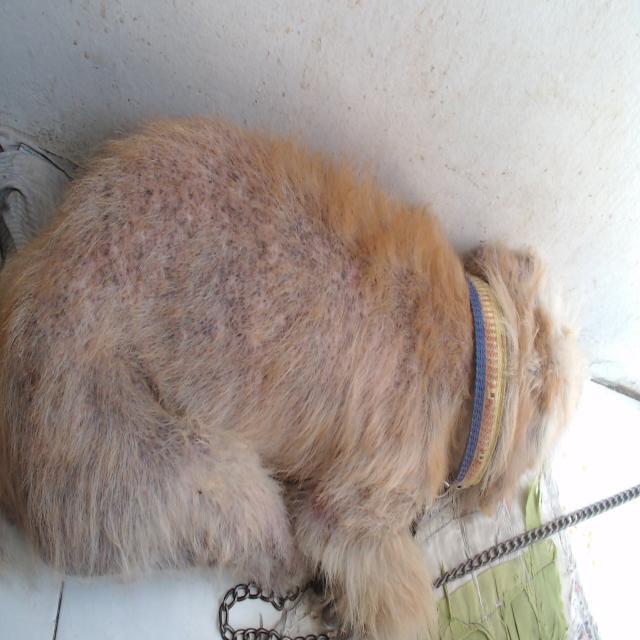
Canine demodicosis (Demodex mange) — caused by Demodex canis mites. Presents with alopecia, follicular papules, pustules, and comedones. Often localized on face and forelimbs.